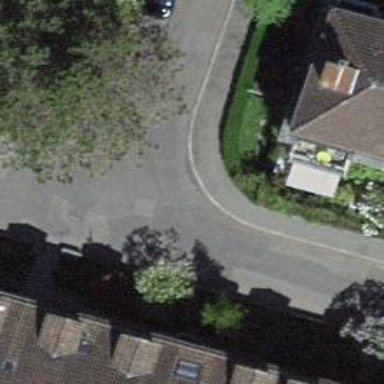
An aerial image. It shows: Regular kerb barrier.